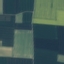
Label: AnnualCrop